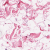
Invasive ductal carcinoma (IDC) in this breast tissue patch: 0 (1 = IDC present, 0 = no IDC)